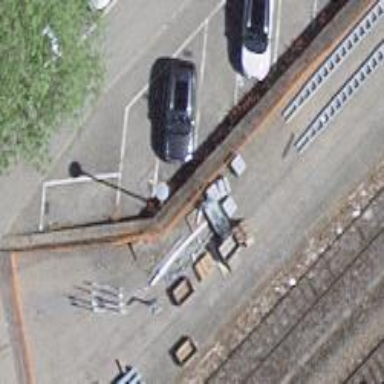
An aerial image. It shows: Retaining wall.